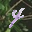
Label: 4